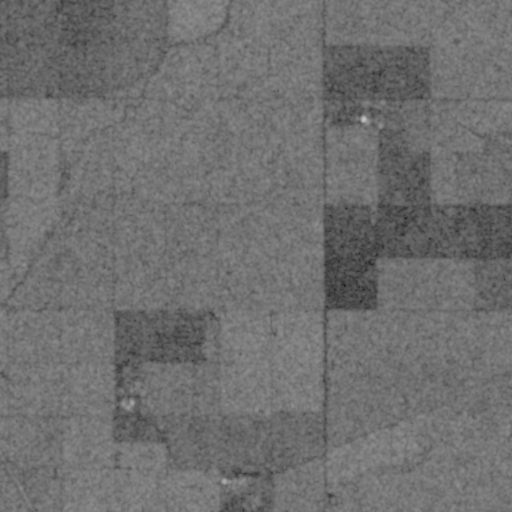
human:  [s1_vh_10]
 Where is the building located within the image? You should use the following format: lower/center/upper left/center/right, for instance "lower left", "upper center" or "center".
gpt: The building is located in the lower center of the image.
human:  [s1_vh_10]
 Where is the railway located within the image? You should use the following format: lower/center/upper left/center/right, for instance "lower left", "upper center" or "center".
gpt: The railway is located in the lower left of the image.
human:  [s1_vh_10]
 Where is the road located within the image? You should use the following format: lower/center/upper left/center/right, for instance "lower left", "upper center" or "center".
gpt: There is no road in the image.

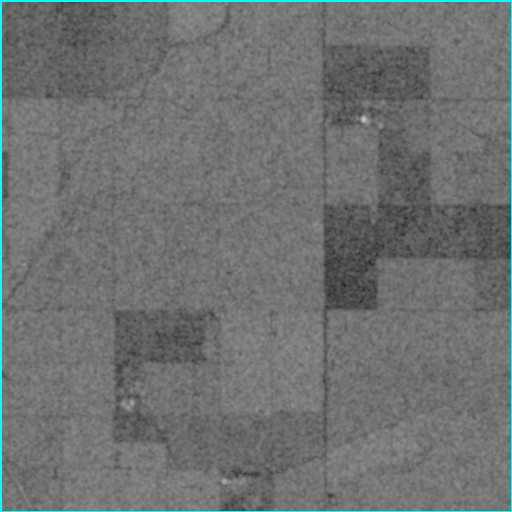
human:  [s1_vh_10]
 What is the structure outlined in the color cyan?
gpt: The structure outlined in cyan is a crop field.
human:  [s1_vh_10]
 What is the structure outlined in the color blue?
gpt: There is no blue outline.